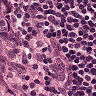
Metastatic tissue present: yes